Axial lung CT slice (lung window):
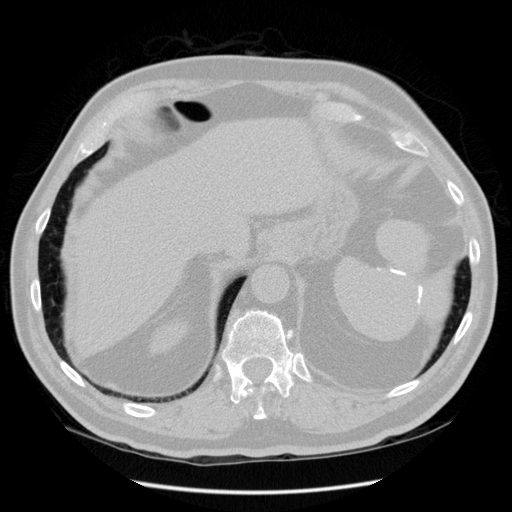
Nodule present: no